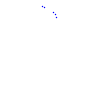
Particle: kaon